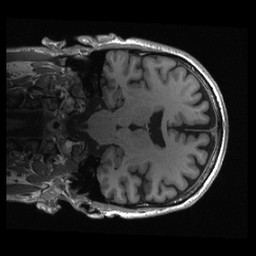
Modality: T1w
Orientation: coronal
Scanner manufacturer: siemens
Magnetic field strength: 3 T
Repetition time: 2.3 s
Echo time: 0.00285 s